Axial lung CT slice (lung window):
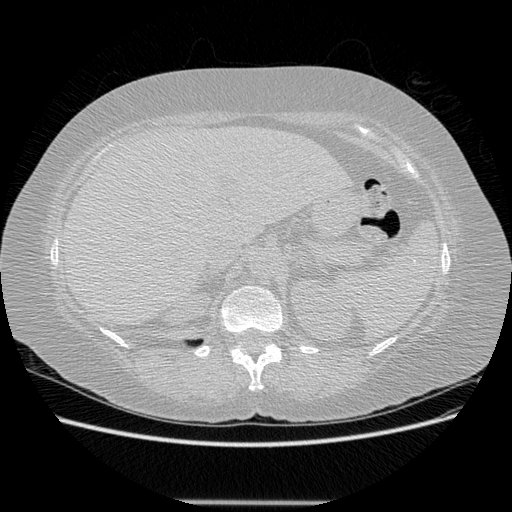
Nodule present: no